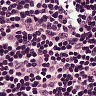
Metastatic tissue present: no